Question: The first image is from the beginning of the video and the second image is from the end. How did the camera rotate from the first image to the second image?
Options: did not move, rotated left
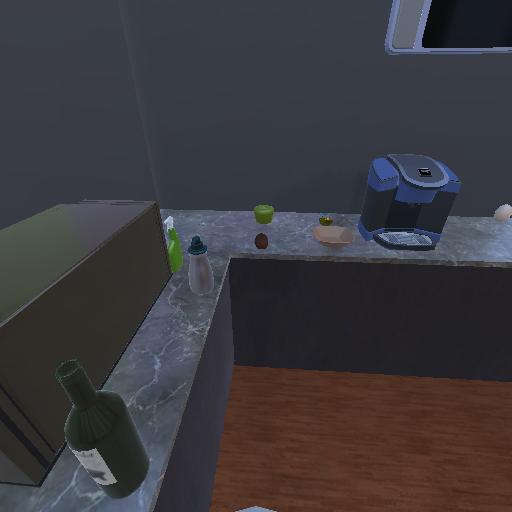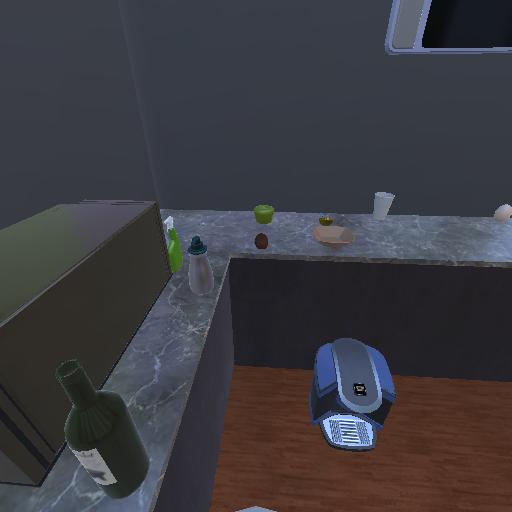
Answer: did not move